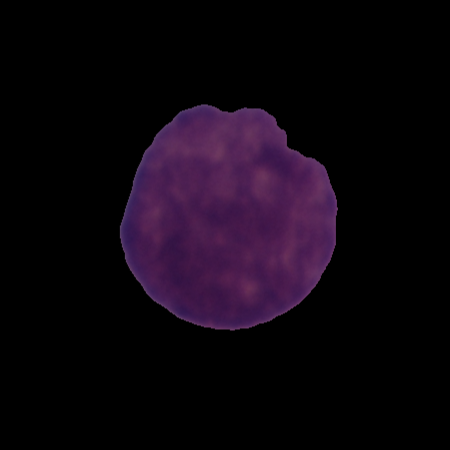
Label: cancer